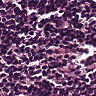
Metastatic tissue present: no